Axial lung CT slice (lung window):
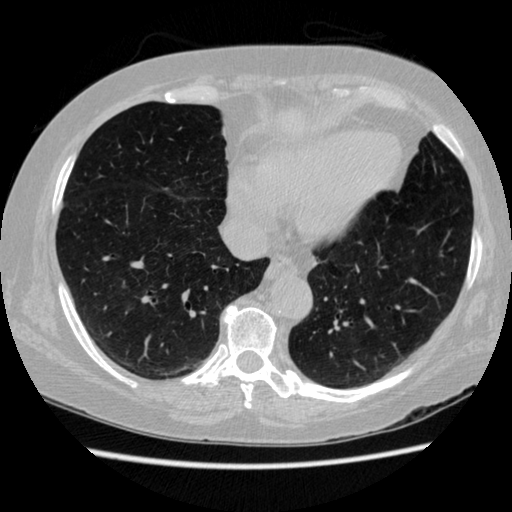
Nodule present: no